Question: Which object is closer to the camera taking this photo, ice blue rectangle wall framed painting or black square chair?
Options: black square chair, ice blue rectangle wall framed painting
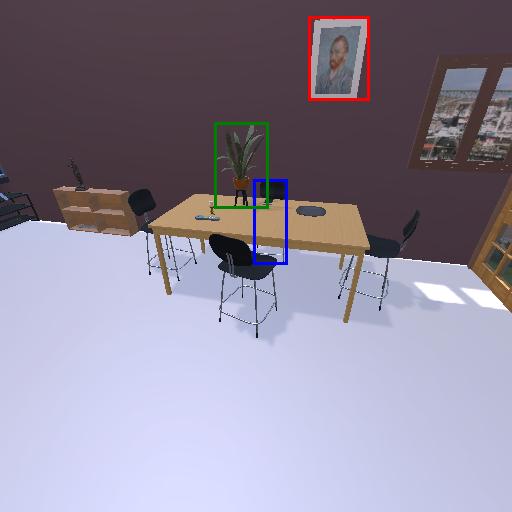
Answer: black square chair